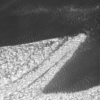
Label: not_dusty